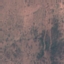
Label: HerbaceousVegetation